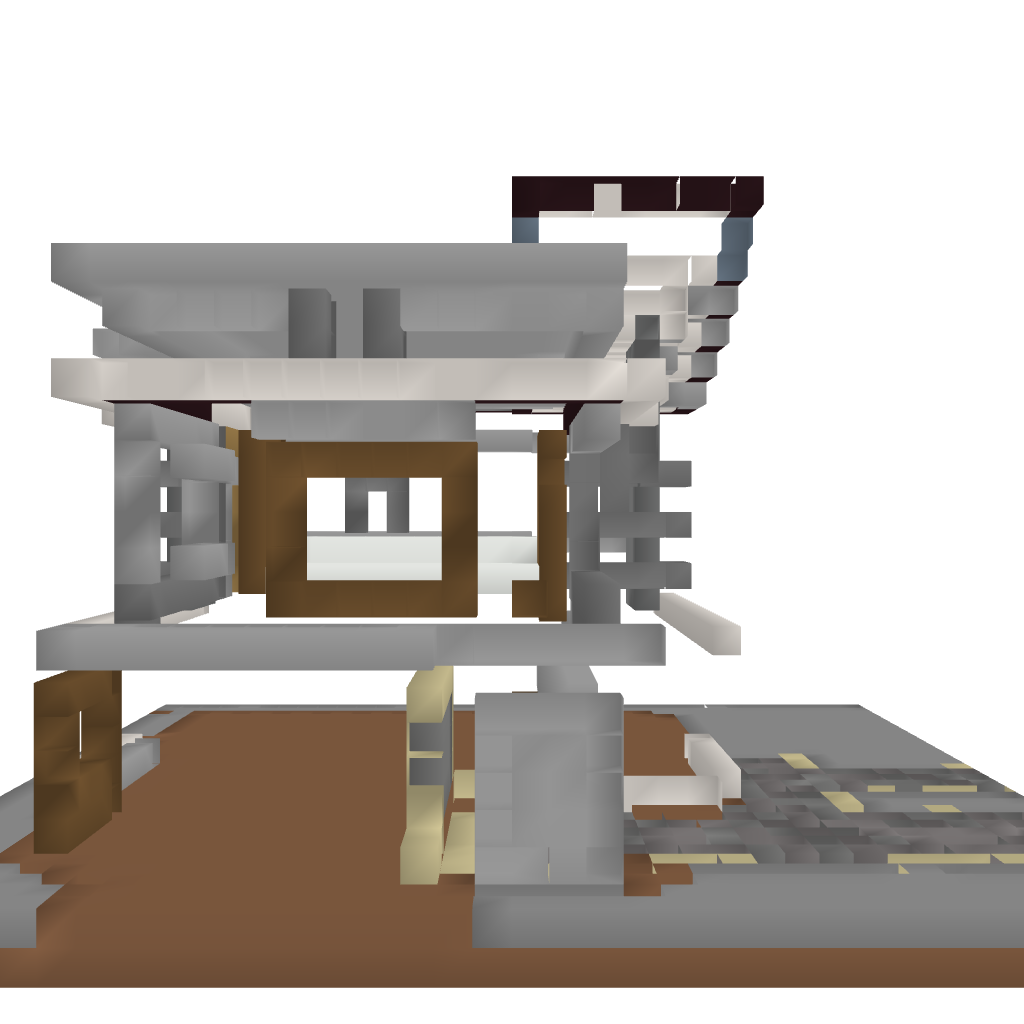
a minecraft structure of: Modern House [D.I.Y Interior]